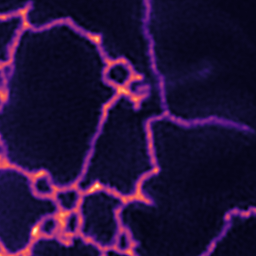
Label: Super-resolution ER image